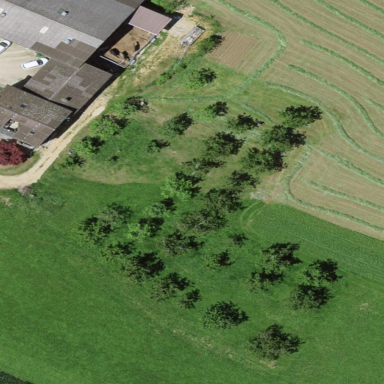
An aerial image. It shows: Orchard.